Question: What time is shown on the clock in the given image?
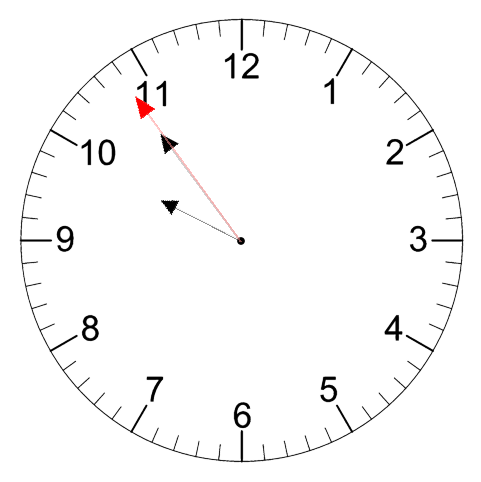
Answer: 09:53:54